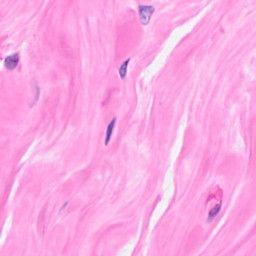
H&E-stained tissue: Breast